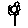
Label: flower